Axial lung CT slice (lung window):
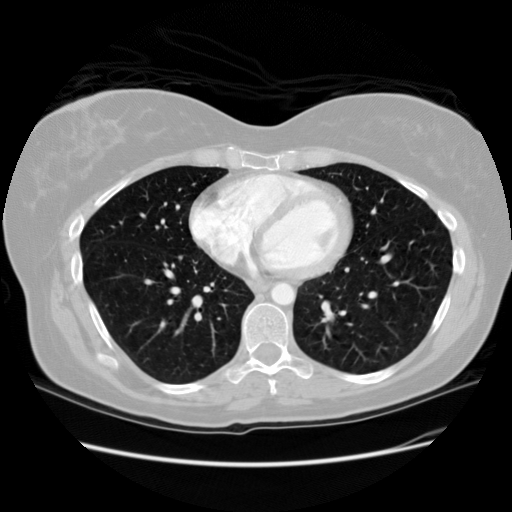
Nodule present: no